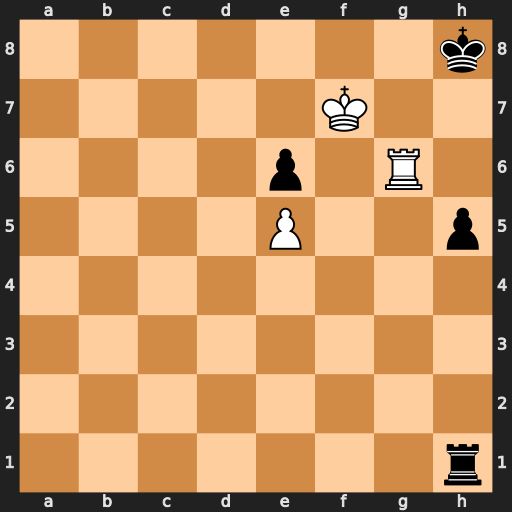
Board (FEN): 7k/5K2/4p1R1/4P2p/8/8/8/7r
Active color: w
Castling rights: -
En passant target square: -
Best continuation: Rh6#